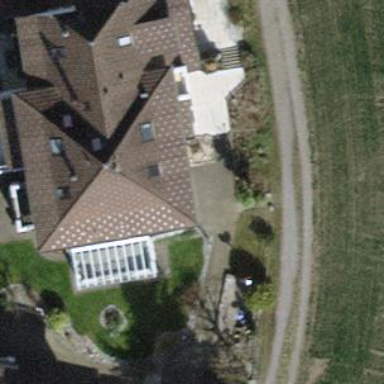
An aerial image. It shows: Simple house.